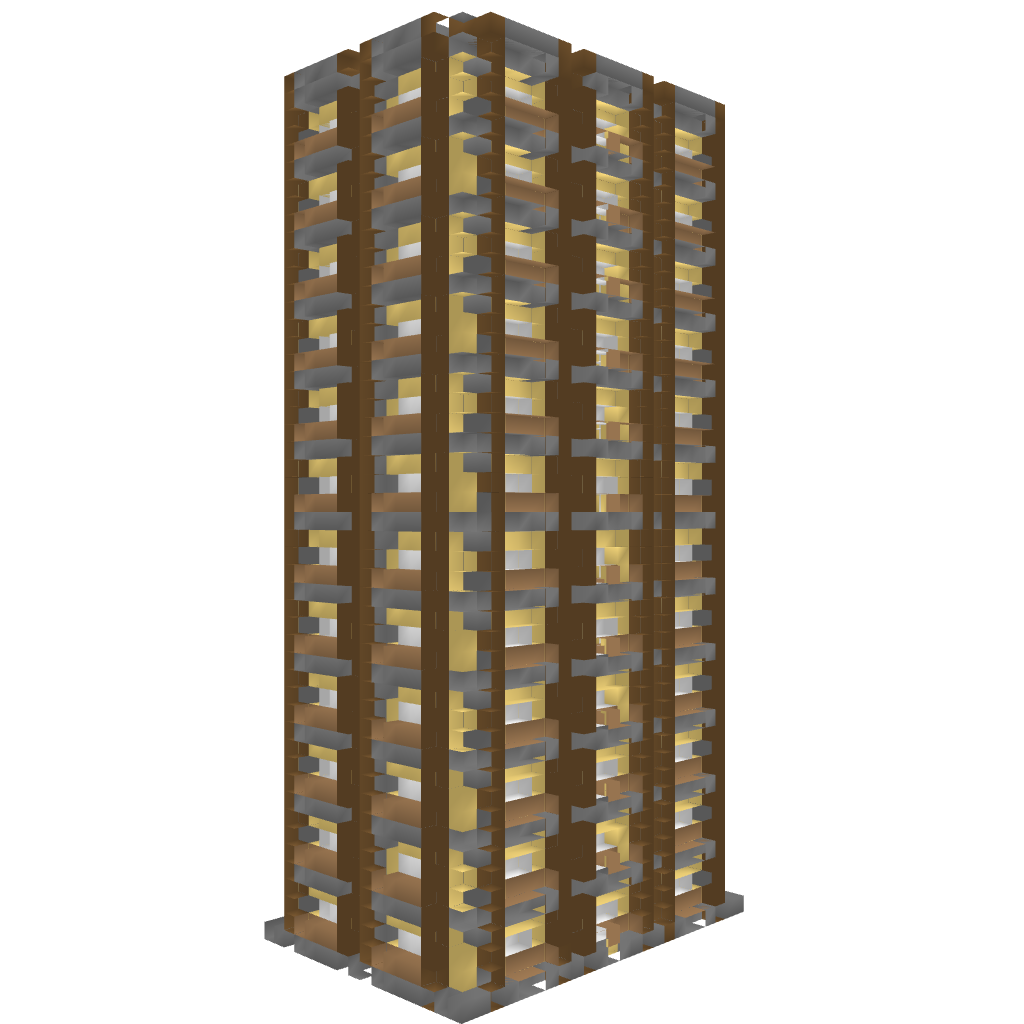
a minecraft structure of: Modern Skyscraper #1 bad low quality